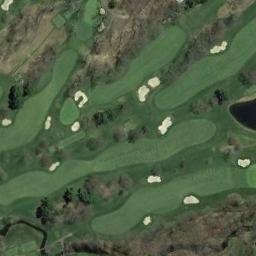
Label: golf_course